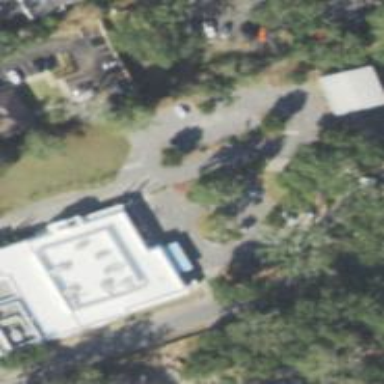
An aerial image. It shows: Parking space.